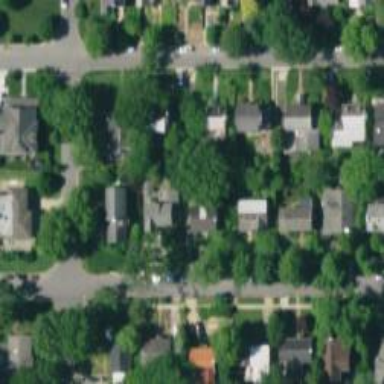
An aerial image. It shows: Neighborhood.